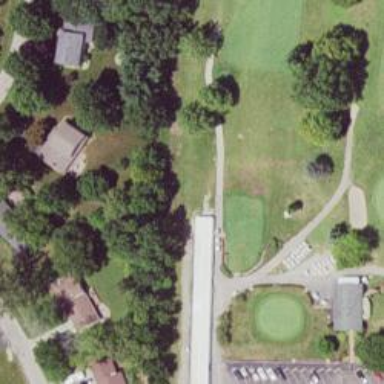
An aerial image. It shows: Pathway for golfing.